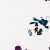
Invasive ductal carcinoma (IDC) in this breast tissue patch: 0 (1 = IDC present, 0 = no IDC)